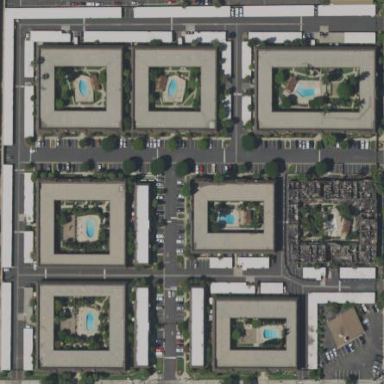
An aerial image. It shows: Residential area with apartments.